Question: I have a coreplot project. The class of the view in viewcontroller has been changed to CPTGraphHostingView.
After creating the graph (this works fine),
I am adding a button as a subview , this launches a popover
the button shown is inverted. I have the same control in different view controllers and it works fine. The Popover also appears fine.
Here is the code that creates and adds the UIButton
'''
UIButton *button = [UIButton buttonWithType:UIButtonTypeRoundedRect];
[button addTarget:self
action:@selector(monthSelection)
forControlEvents:UIControlEventTouchDown];
[button setTitle:@"Change Month" forState:UIControlStateNormal];
button.frame = CGRectMake(330, 650, 111, 40);
[self.view addSubview:button];
'''
[here is a screenshot of whats happening. UIButton is suppose to show somewhere below the popover. What am i missing.

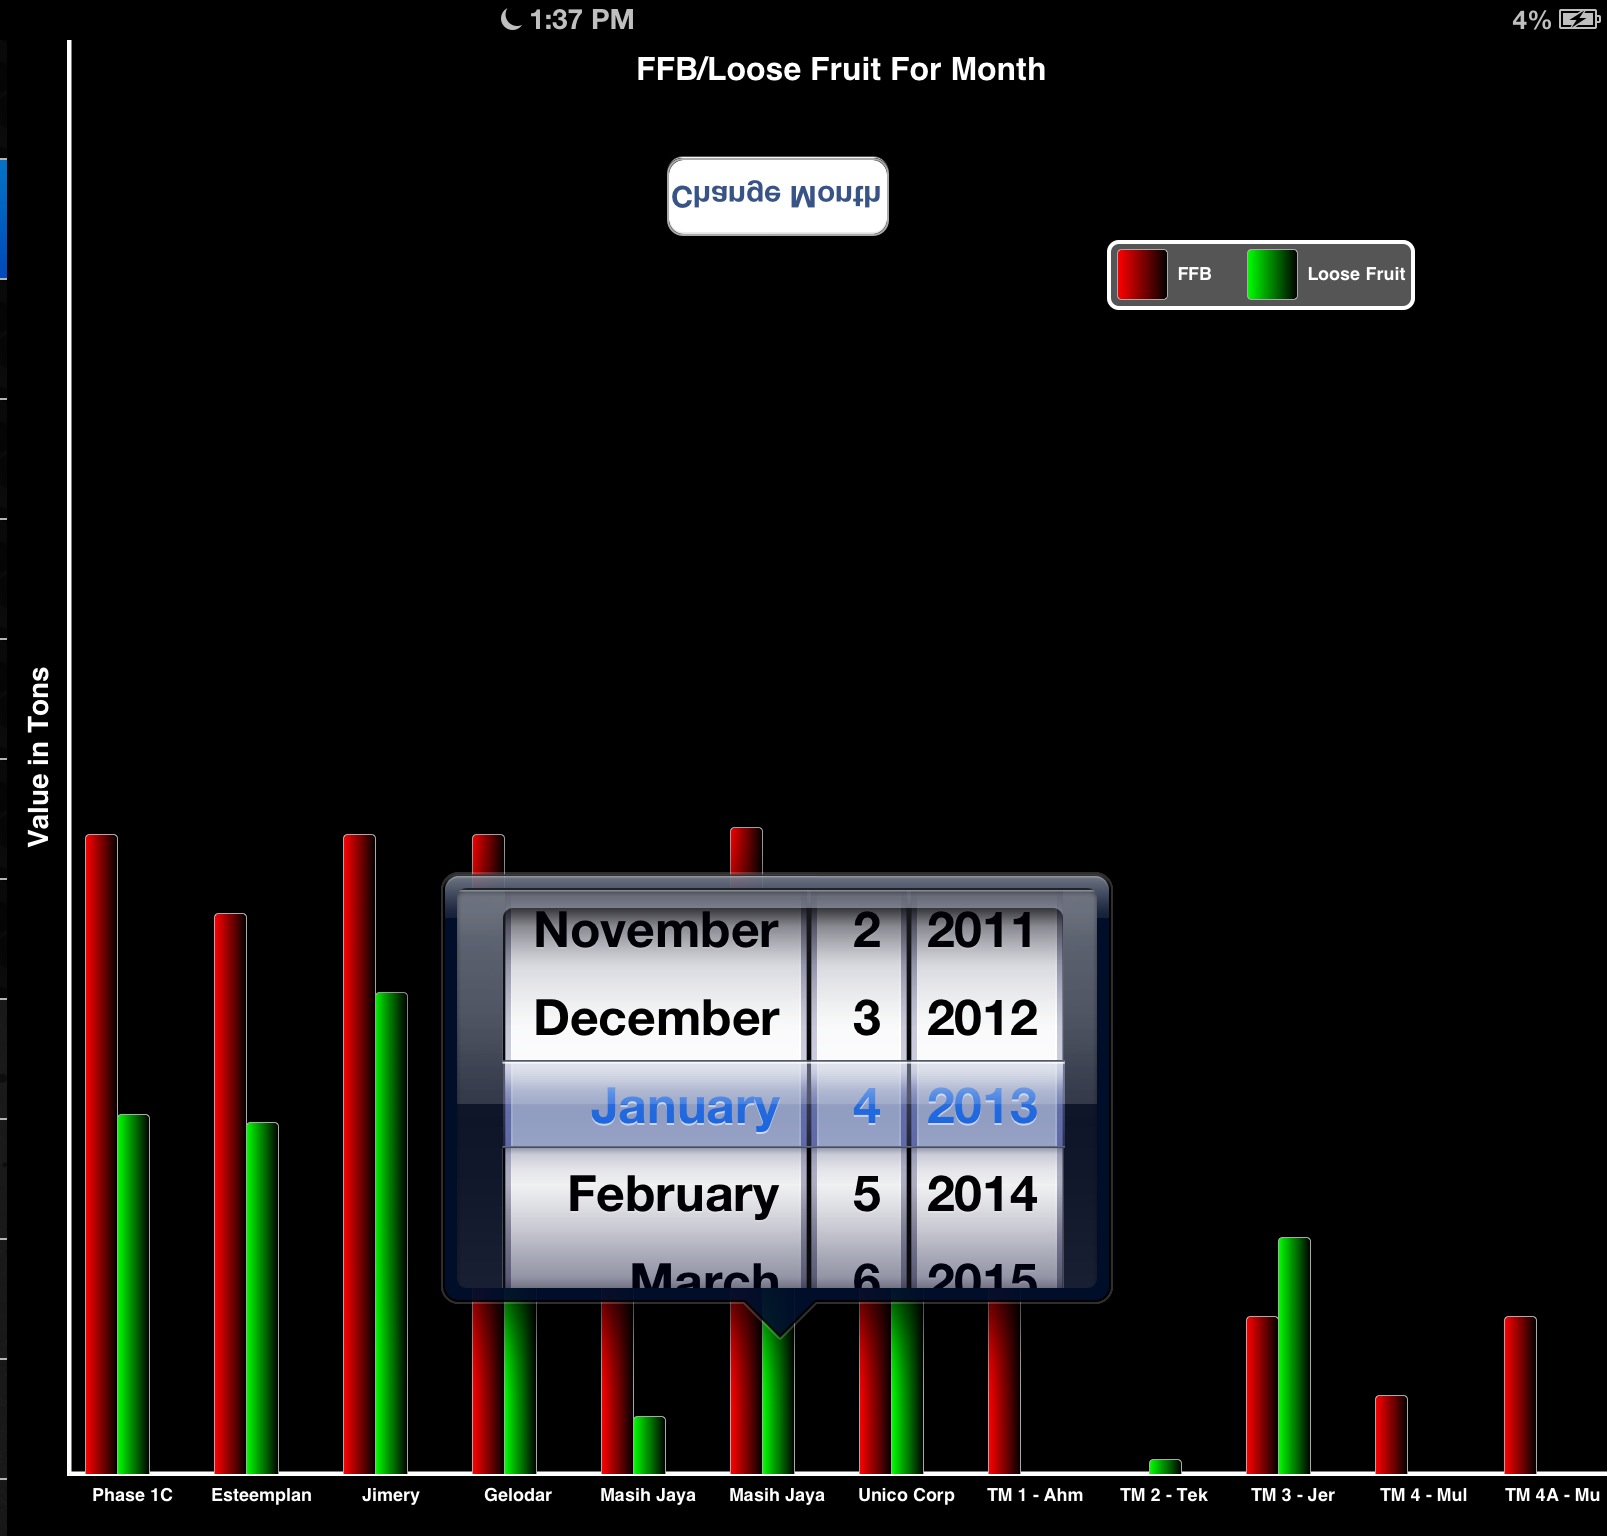
Answer: Do not add subviews to the graph hosting view. Instead, make other views siblings of the hosting view, i.e., add them as subviews of the same superview.